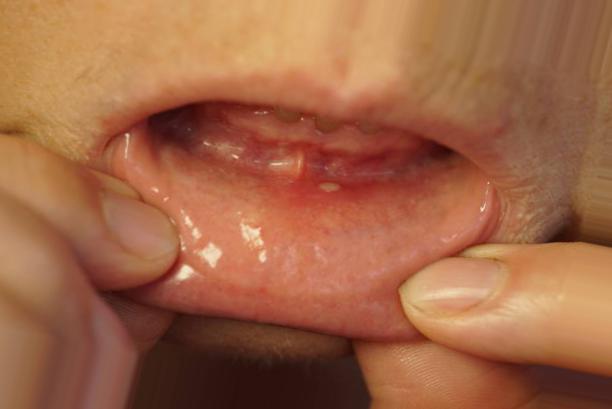
Condition: Mouth Ulcer